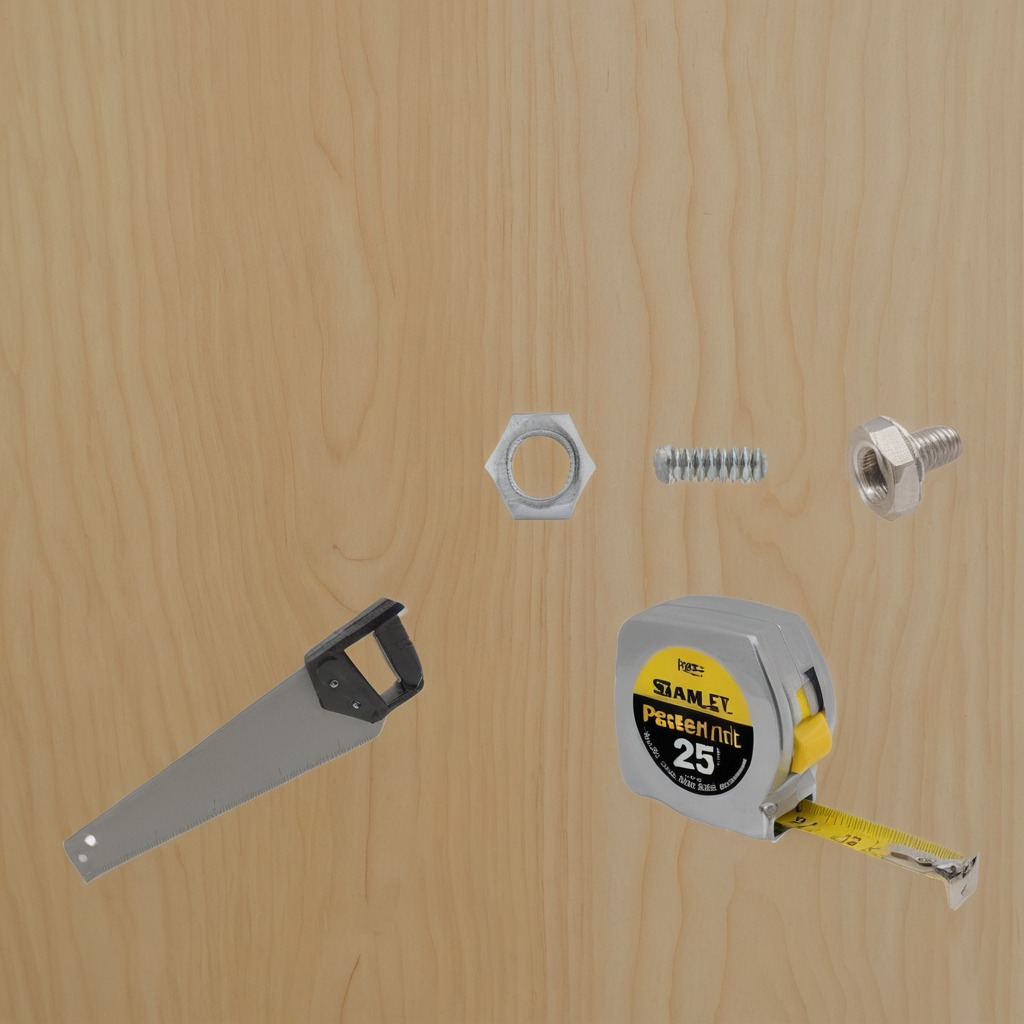
A measuring tape, a metal machine screw, a coiled metal spring, a handheld metal saw, and a metal nut are lying on the plywood surface.